Field crop: tomato
Growth stage: 1
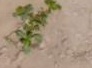
Species: portulaca